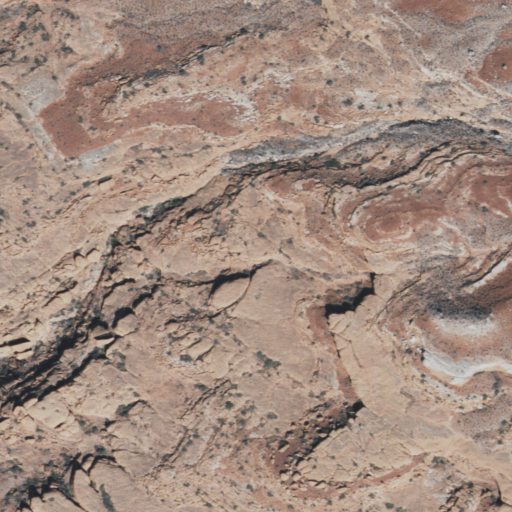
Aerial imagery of mountain in Arizona named Sinyella Mesa containing barren land and shrub